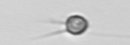
Label: Acanthoica_quattrospina